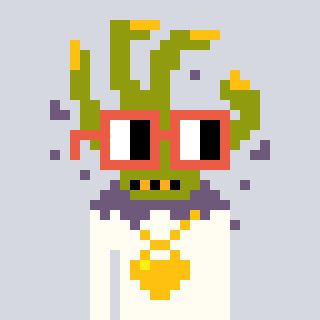
a pixel art character with square orange glasses, a zombie-hand-shaped head and a grayscale-colored body on a cool background